Question: I need to get column names from table, only difference is that I made a function that makes new column depending on users entry in txtbox. So for example if a user enters "3", column would be named "Sezonalni_utjecaj_3". Now when you saw that example I need to make a query that returns column names so I can put them inside my combobox, so everytime I enter a new column, the name of the column would be placed inside of the combobox (column names have something in common, and thats "Sezonalni_utjecaj_", but I have other columns too, not only ones that have "Sezonalni_utjecaj_" inside their name but I dont need their names ).
My Interface:

When i press "Ok" this is code behind it:
'''
btnOk_2 = new JButton("Ok");
btnOk_2.addActionListener(new ActionListener() {
public void actionPerformed(ActionEvent arg0) {
try {
String kolumna=(String)textField.getText();
String upit="alter table Linearni_trend_s_sezonalnim_utjecajem add column 'Sezonalni_utjecaj_"+kolumna+"' float;";
PreparedStatement pst1 = konekcija.prepareStatement(upit);
pst1.execute();
pst1.close();
} catch (SQLException e) {
e.printStackTrace();
}
'''
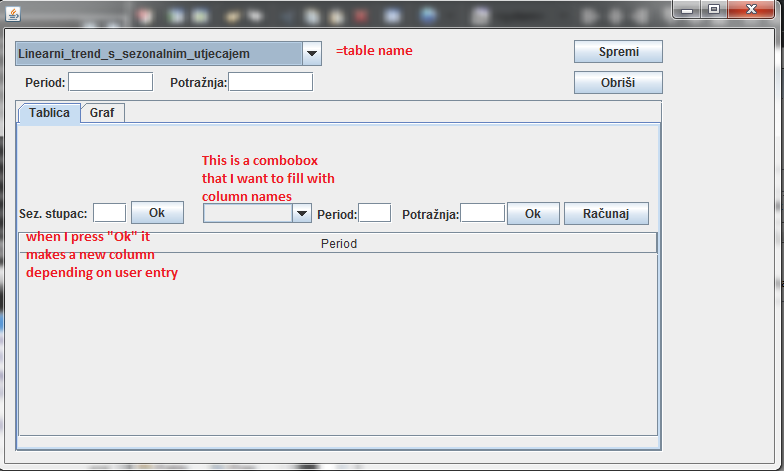
Answer: Actually Pragma can help you to get all columns name with type etc etc.<URL>
'''
PRAGMA table_info(table_name);
'''
Alternatively you may use another way like ;
'''
SELECT sql FROM sqlite_master
WHERE tbl_name = 'table_name' AND type = 'table'
'''